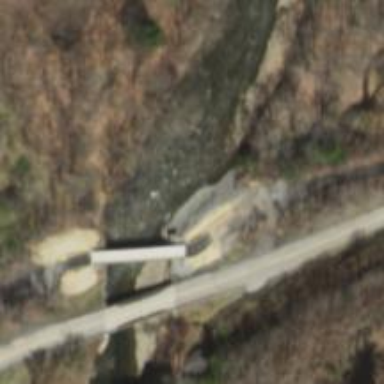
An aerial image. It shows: Dismantled bridge.